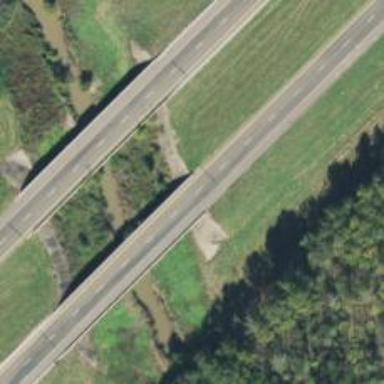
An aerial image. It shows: Motorway bridge.